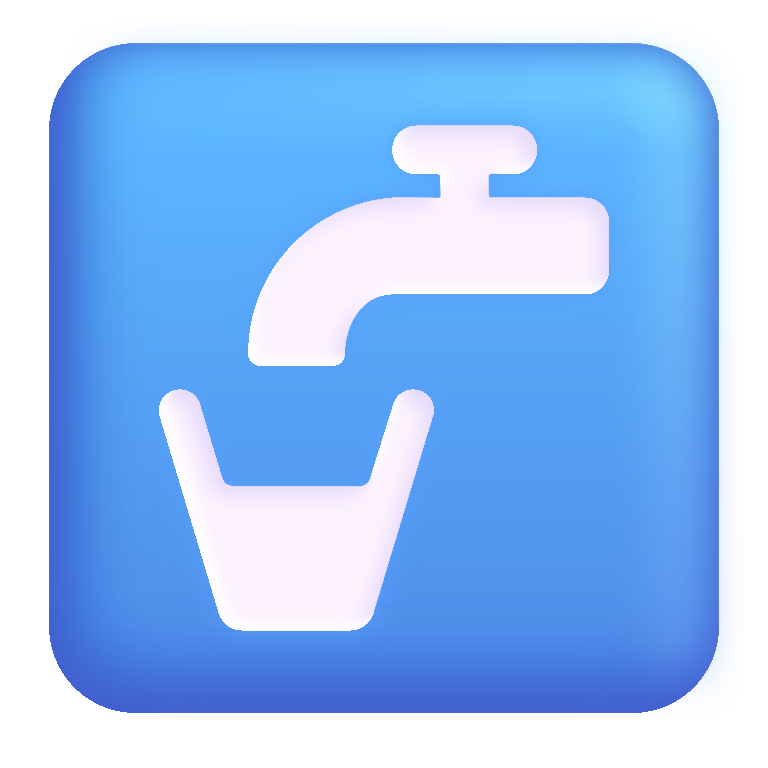
potable water color